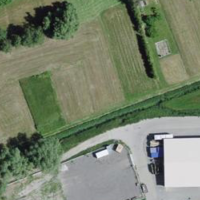
EUNIS habitat code: 24
Species observed at this site:
Impatiens parviflora